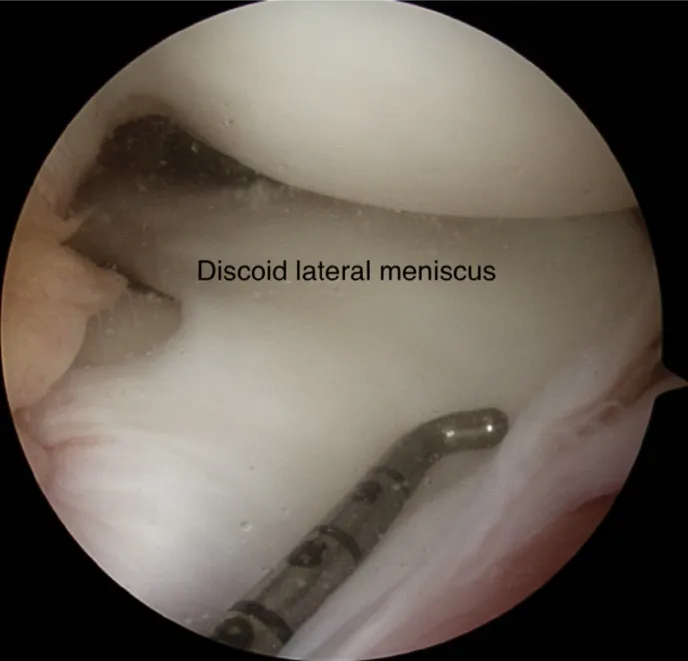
Incomplete discoid lateral meniscus with vertical tear involving anterior horn.
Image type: endoscopy (arthroscopy)